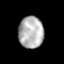
Tissue: prostate
Cell type: T cells
Senescence score: 0.351
Nuclear area (px): 777
Mean DAPI intensity: 178.402